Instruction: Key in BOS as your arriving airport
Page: home
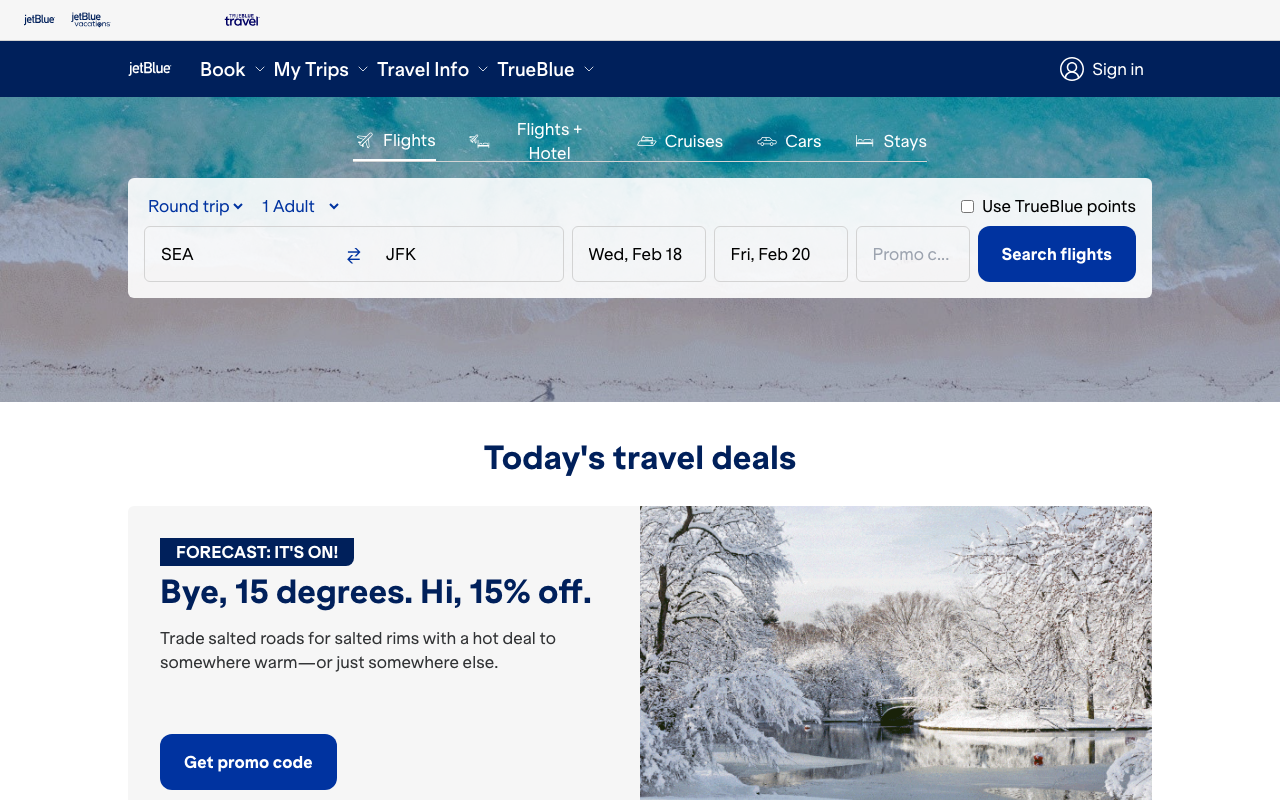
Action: type